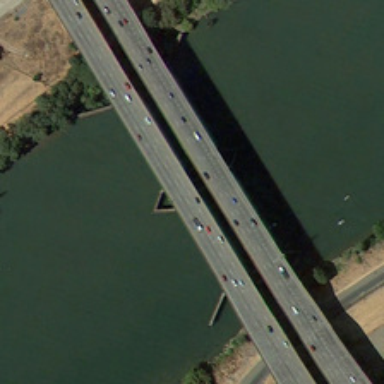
Many cars are on two parallel bridges over a river with some green trees in two sides .